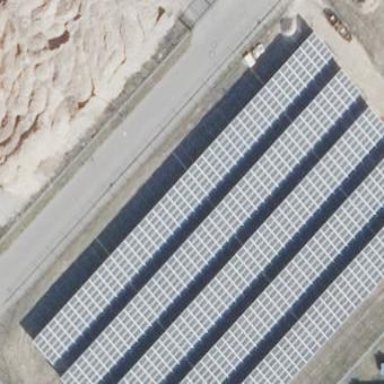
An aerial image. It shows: Solar power generator with photovoltaic panels.